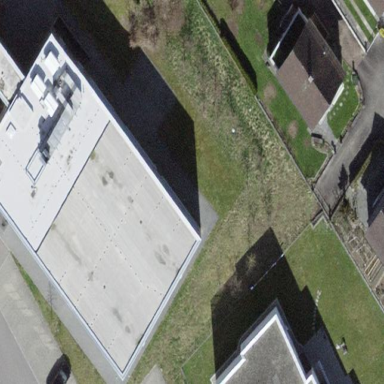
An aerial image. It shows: Commercial building.